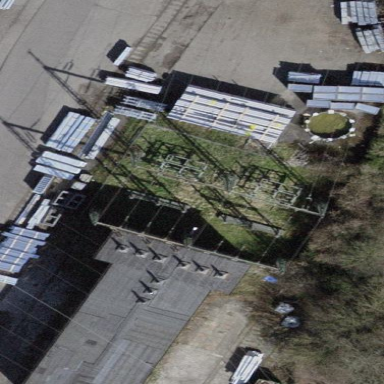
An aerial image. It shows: Industrial substation.